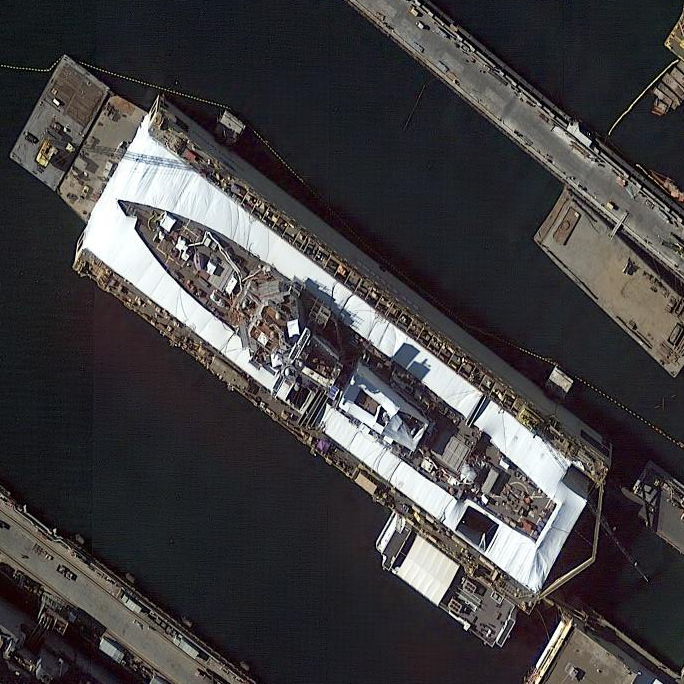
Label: destroyer